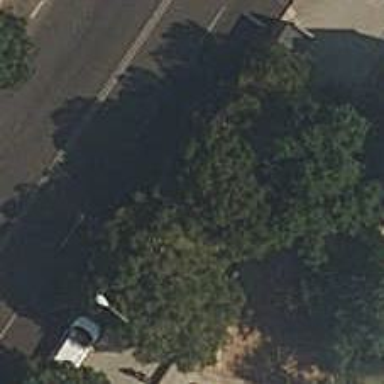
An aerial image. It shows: Bus stop with platform for public transport.